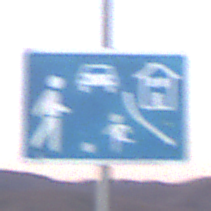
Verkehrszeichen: BeginnVerkehrsberuhigterBereich
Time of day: Dusk
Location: Outdoor (Nature)
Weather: Clear
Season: NotSpecified
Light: Natural